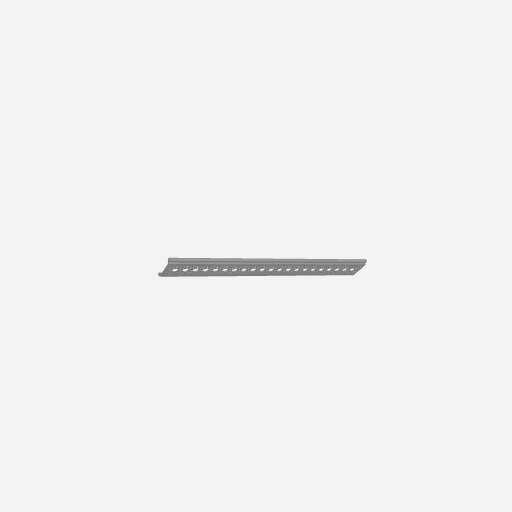
Part: RailChannel21H